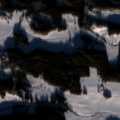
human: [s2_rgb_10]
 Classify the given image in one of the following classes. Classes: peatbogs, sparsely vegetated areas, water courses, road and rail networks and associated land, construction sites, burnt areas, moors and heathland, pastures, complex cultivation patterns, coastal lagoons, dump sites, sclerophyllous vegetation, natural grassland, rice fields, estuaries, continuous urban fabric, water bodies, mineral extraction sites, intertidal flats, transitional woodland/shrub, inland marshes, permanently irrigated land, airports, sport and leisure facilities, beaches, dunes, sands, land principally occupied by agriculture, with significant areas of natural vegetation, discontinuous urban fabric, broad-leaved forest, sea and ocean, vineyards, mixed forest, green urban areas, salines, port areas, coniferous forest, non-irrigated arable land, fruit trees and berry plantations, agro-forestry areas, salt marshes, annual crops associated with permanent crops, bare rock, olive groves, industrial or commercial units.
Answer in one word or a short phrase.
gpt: non-irrigated arable land, land principally occupied by agriculture, with significant areas of natural vegetation, coniferous forest, mixed forest